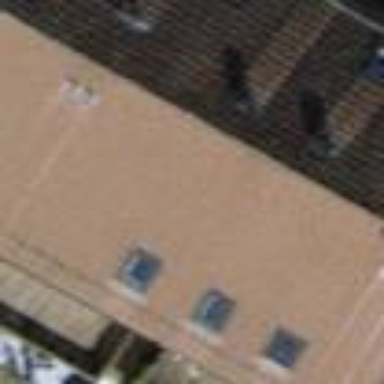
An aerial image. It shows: Residential building with pitched roof.